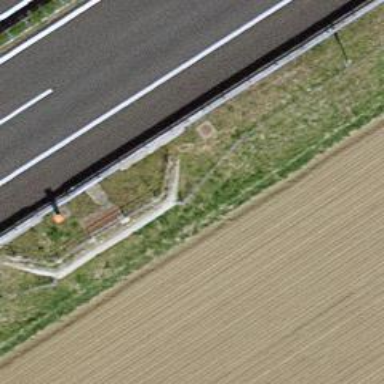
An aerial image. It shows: Wall barrier.